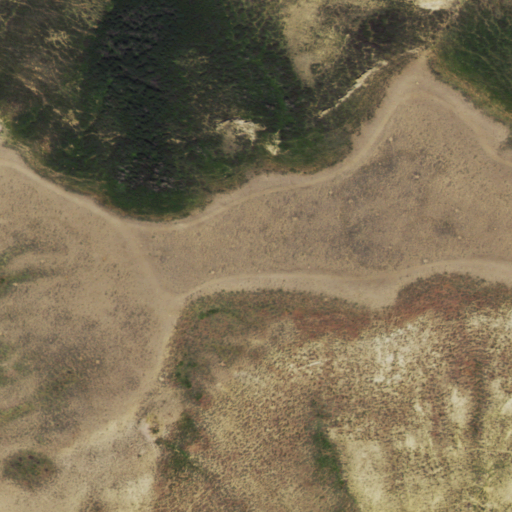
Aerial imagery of mountain in Wyoming named Muddy Mountain containing shrub, evergreen forest, and grassland